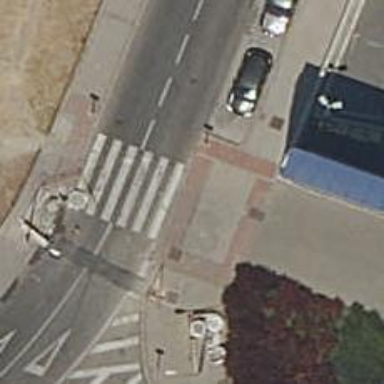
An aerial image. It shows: Uncontrolled crossing on the road.